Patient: sex M, age 61
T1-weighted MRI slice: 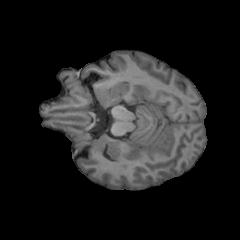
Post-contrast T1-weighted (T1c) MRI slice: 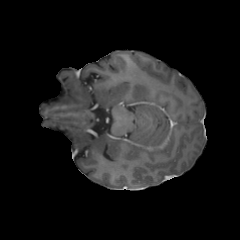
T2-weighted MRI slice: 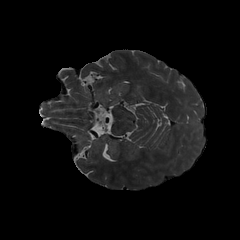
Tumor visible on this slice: no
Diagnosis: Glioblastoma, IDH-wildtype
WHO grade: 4